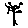
Label: tree